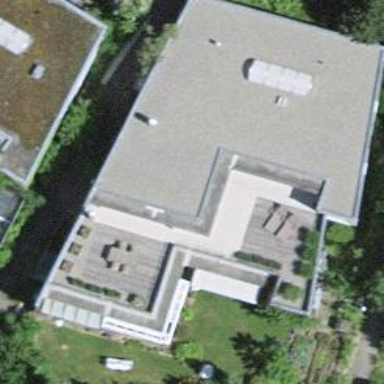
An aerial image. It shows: Terrace building.